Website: lowes
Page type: payment
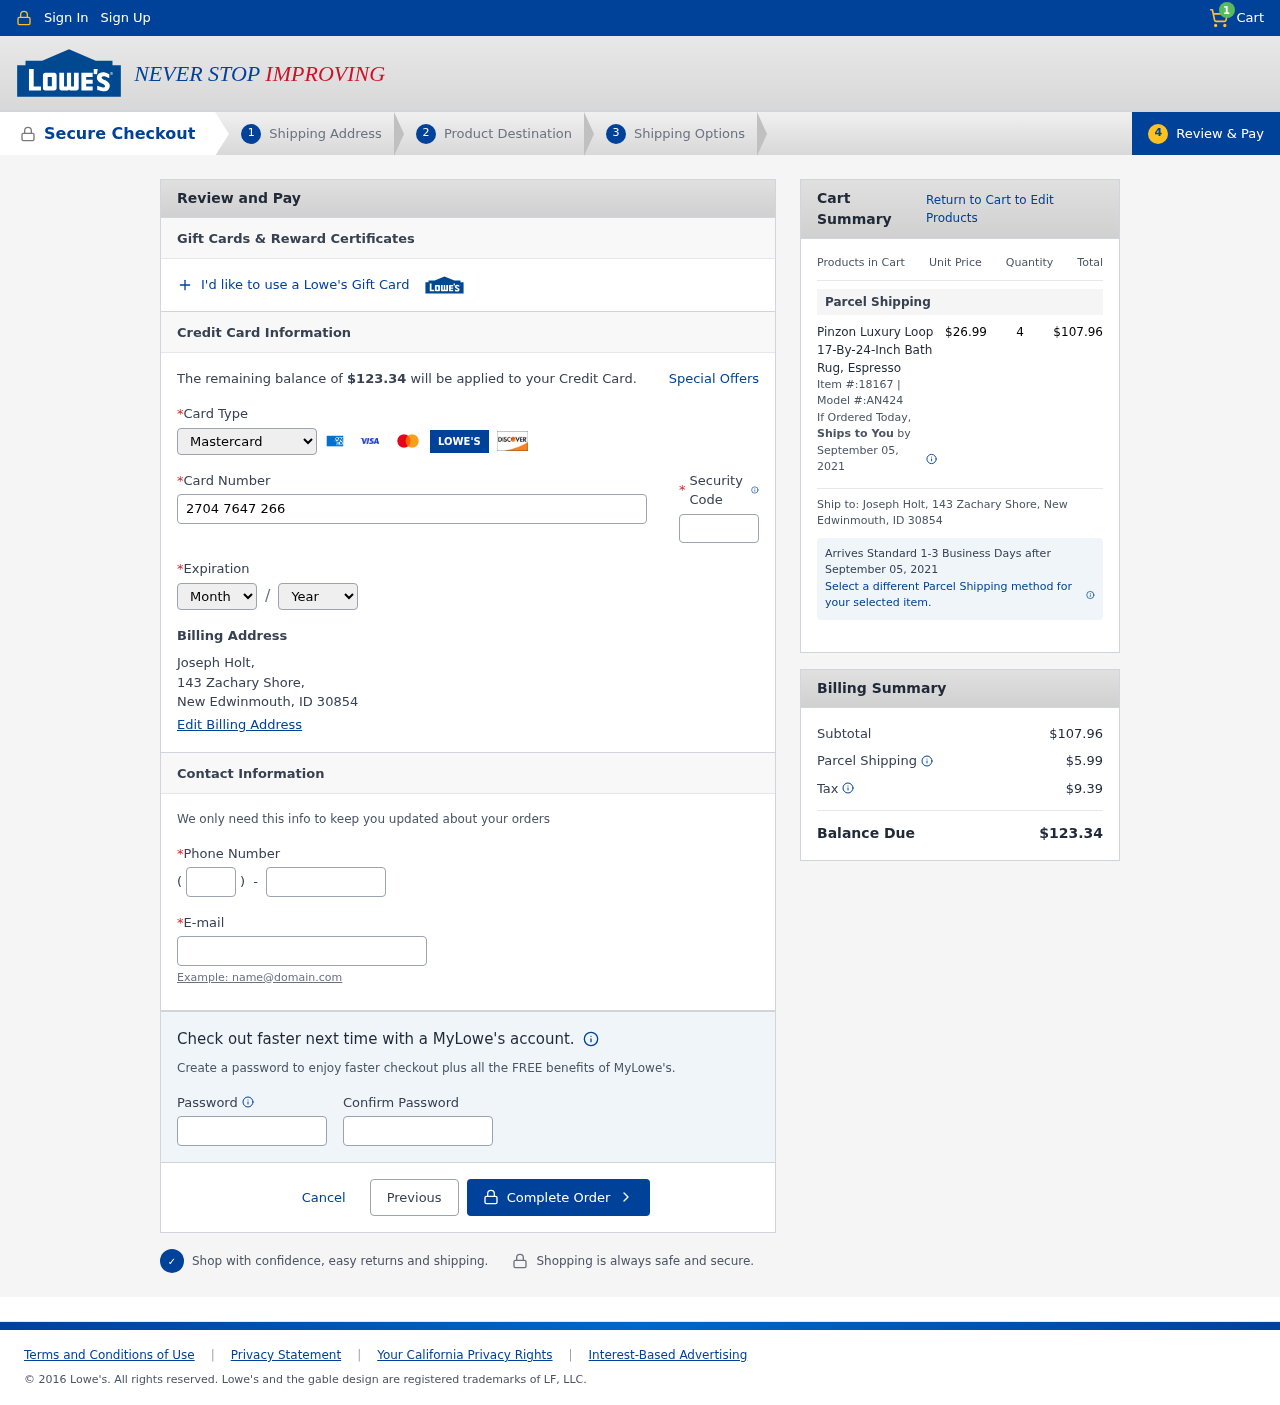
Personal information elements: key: PII_CARD_CVV
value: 520
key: PII_CARD_EXPIRY_MONTH
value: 11
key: PII_CARD_EXPIRY_YEAR
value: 26
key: PII_CARD_NUMBER
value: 2704 7647 2660 2549
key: PII_CARD_TYPE
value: Mastercard
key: PII_CITY_STATE_ZIP
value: New Edwinmouth, ID 30854
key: PII_EMAIL
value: josephholt@hotmail.com
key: PII_FULLNAME
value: Joseph Holt,
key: PII_PHONE
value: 5159004791
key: PII_PHONE_AREA
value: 515
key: PII_STREET
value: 143 Zachary Shore
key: PII_STREET
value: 143 Zachary Shore,
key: PII_FULLNAME2
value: Joseph Holt
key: PII_CITY
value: New Edwinmouth
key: PII_STATE_ABBR
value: ID
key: PII_POSTCODE
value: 30854
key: PII_POSTCODE_FULL
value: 30854
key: PII_CITY_STATE
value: New Edwinmouth, ID
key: PII_POSTCODE_NUMERIC
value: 30854
Product elements: key: PRODUCT1_NAME
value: Pinzon Luxury Loop 17-By-24-Inch Bath Rug, Espresso
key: PRODUCT1_PRICE
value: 26.99
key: PRODUCT1_QUANTITY
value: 4
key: PRODUCT1_ITEM
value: Item #:18167
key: PRODUCT1_MODEL
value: Model #:AN424
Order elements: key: ORDER_NUM_ITEMS
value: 1
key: ORDER_TOTAL
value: $123.34
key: ORDER_SHIPPING_DATE
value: September 05, 2021
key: ORDER_SUBTOTAL
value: $107.96
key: ORDER_SHIPPING_DATE2
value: September 05, 2021
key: ORDER_SHIPPING_COST
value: $5.99
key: ORDER_TAX
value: $9.39